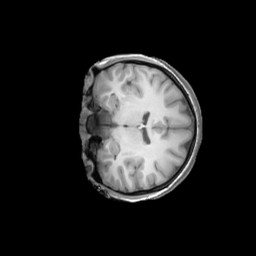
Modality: T1w
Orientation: coronal
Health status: ill
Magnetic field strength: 3 T